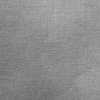
Atmospheric dust classification: dusty